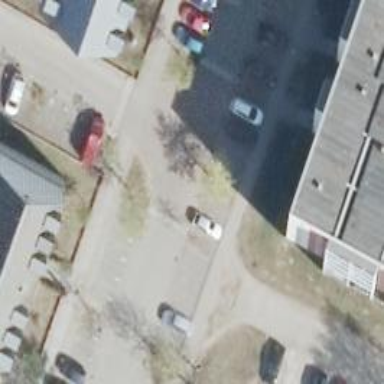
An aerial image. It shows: Living street.